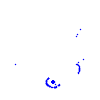
Particle: proton